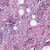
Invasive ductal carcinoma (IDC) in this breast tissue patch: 1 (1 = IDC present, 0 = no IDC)